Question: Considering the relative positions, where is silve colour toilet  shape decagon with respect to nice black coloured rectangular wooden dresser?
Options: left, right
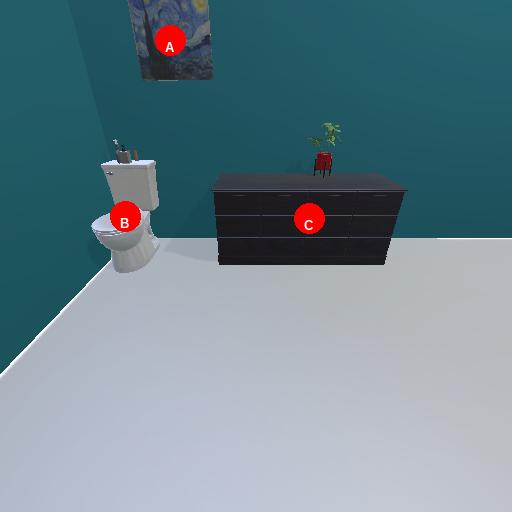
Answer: left